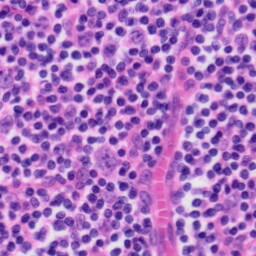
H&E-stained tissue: Tonsil